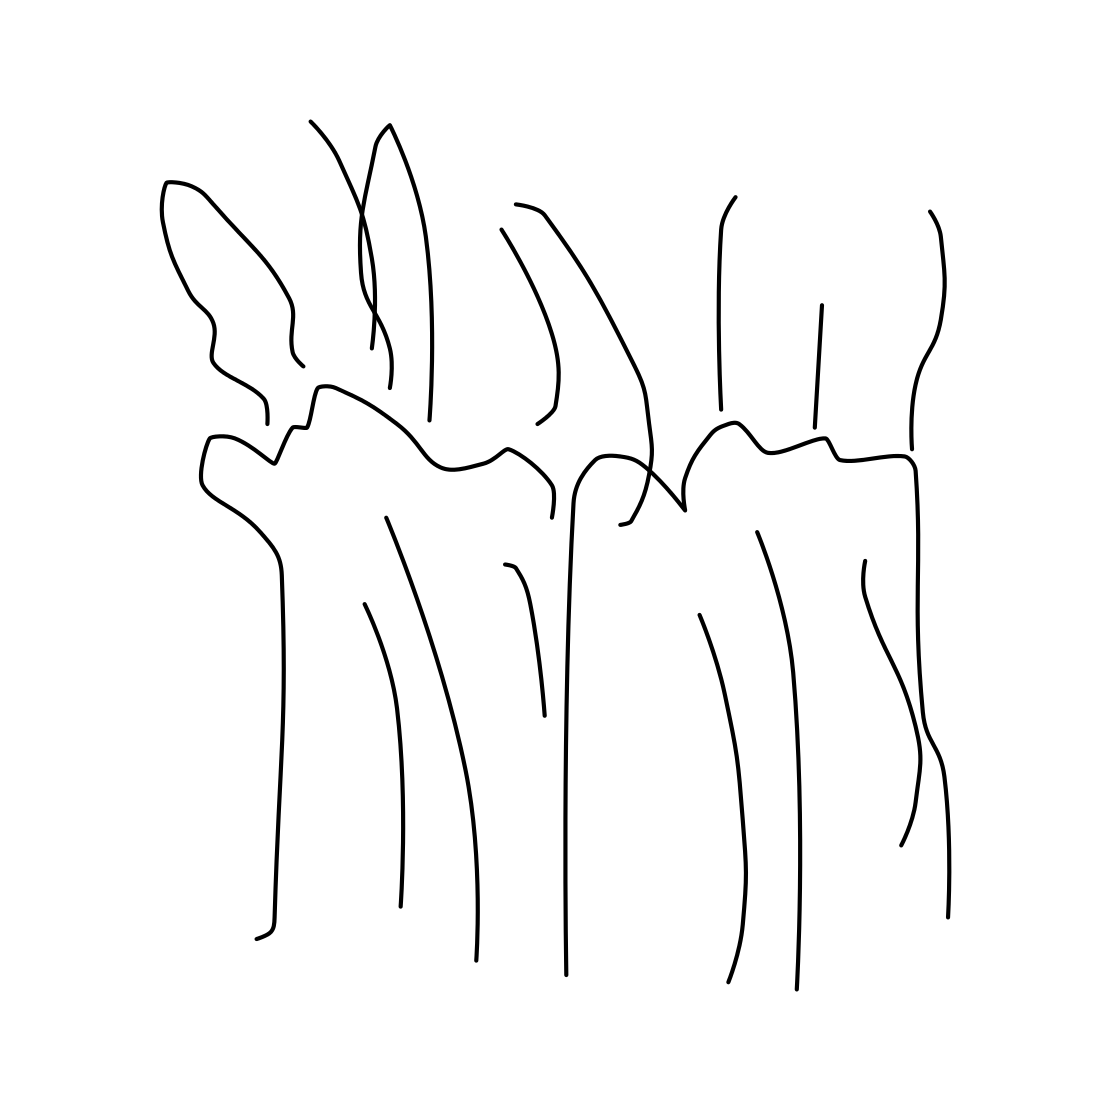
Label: bush